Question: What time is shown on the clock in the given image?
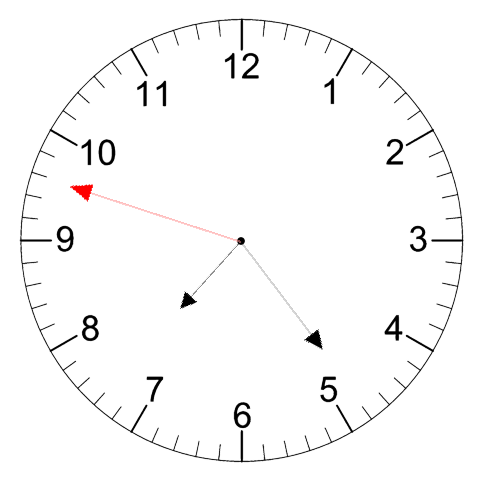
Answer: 07:23:48